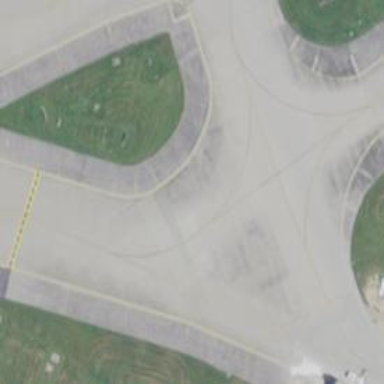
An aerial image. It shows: View of taxiway at the airport.